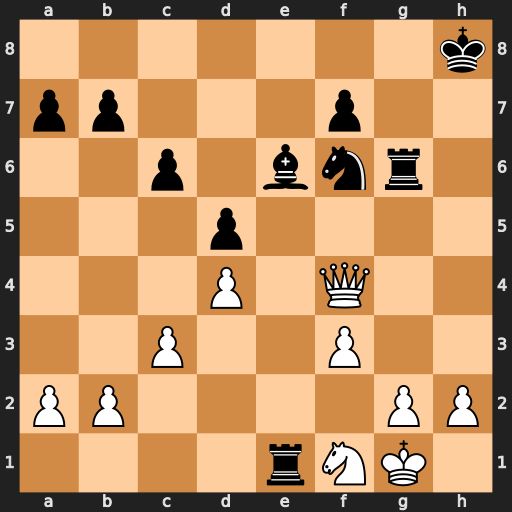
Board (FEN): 7k/pp3p2/2p1bnr1/3p4/3P1Q2/2P2P2/PP4PP/4rNK1
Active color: w
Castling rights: -
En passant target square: -
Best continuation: Qh4+ Kg7 Qxe1